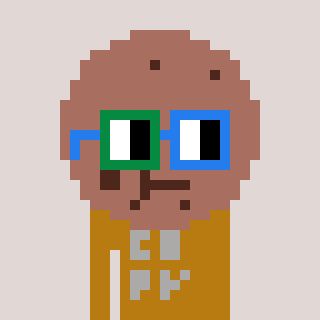
a pixel art character with square green and blue glasses, a cookie-shaped head and a gold-colored body on a warm background